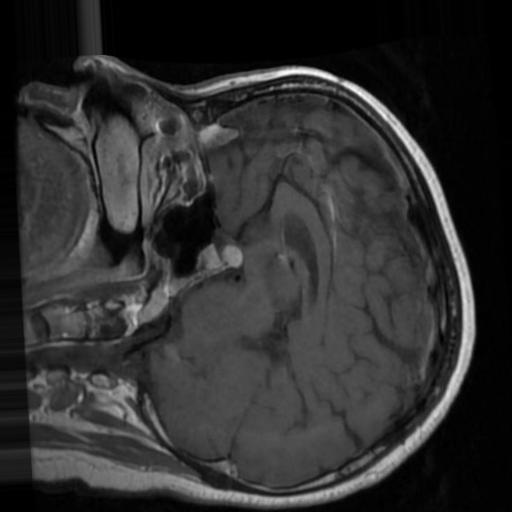
Label: brain_tumor